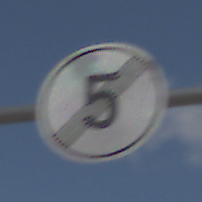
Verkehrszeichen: EndeGeschwindigkeit5
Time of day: Midday
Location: Outdoor (Nature)
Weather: PartlyCloudy
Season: NotSpecified
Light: Natural